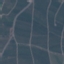
Land use / land cover: PermanentCrop